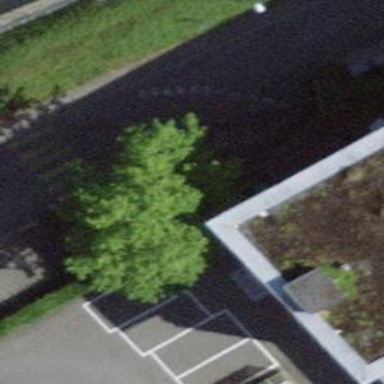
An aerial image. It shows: Building with post box.